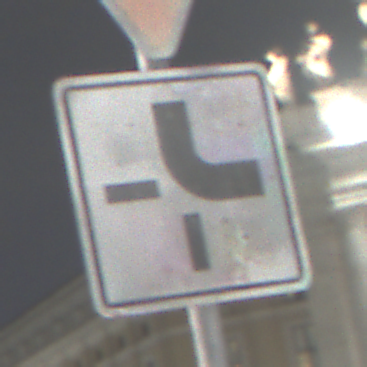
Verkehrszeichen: VerlaufVorfahrtsstrasse4
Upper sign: VorfahrtGewaehren
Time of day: Night
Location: Outdoor (Urban)
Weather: PartlyCloudy
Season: NotSpecified
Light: Artificial